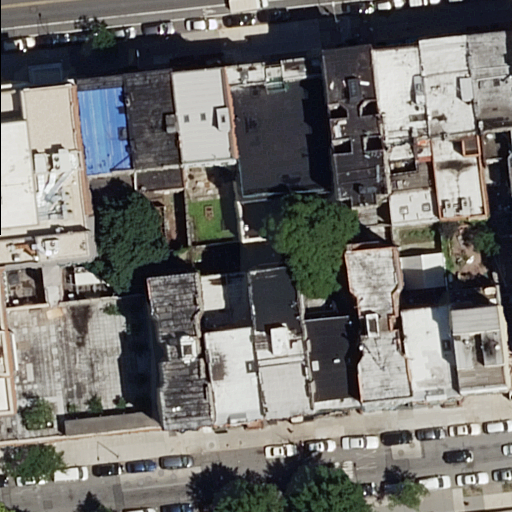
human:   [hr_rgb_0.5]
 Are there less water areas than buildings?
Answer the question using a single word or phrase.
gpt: yes

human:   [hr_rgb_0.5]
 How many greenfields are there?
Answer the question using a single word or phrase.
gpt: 0

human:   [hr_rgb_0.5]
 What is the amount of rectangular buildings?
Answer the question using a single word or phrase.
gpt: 8

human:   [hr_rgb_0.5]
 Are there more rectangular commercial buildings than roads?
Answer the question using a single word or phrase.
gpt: no

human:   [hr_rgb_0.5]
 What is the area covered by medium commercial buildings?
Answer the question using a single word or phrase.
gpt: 0m2

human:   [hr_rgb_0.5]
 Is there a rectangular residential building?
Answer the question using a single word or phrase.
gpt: yes

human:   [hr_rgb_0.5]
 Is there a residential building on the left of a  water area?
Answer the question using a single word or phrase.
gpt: no

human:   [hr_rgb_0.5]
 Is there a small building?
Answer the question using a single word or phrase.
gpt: no

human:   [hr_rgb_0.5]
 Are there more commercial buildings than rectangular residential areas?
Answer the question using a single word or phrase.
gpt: no

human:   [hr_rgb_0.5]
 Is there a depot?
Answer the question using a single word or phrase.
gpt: no

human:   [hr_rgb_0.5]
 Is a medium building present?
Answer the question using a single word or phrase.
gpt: yes

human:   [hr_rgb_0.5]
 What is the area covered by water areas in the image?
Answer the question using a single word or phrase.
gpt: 0m2

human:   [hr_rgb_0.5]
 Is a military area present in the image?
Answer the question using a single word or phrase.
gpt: no

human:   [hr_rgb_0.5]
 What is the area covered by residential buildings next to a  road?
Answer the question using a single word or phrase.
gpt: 6008m2

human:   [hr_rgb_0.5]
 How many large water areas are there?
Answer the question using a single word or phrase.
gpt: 0

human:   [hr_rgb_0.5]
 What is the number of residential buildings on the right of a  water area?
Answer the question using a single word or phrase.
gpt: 0

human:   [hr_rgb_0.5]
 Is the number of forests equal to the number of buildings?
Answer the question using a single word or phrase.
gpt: no

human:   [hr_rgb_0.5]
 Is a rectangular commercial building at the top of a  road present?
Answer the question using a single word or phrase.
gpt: no

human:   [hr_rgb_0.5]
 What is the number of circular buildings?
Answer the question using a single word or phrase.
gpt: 0

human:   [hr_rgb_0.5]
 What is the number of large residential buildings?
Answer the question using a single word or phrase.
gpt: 3

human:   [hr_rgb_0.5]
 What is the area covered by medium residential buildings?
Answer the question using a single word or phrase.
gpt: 3661m2

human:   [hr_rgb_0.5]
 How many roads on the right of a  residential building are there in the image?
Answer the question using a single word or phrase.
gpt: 0

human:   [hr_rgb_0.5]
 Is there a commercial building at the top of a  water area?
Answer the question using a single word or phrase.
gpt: no

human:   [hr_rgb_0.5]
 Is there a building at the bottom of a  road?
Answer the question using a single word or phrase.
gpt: yes

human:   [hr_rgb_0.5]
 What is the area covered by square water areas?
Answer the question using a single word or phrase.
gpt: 0m2

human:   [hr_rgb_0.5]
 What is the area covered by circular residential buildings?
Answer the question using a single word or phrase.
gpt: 0m2

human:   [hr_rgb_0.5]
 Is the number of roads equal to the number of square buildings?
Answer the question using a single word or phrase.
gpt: no

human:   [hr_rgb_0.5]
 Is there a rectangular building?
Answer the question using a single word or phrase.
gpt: yes

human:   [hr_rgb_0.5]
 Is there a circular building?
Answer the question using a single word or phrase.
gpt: no

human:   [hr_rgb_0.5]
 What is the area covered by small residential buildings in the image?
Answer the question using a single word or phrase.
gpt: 0m2

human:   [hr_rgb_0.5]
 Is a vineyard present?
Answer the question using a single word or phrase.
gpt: no

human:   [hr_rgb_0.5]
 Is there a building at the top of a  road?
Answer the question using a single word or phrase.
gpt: yes

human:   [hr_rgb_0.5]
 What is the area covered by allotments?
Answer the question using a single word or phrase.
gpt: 0m2

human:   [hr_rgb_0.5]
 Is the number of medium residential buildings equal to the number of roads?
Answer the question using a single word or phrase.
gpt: no

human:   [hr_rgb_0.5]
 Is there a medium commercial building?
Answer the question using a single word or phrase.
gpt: no

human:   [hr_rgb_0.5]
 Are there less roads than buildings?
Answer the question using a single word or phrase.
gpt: yes